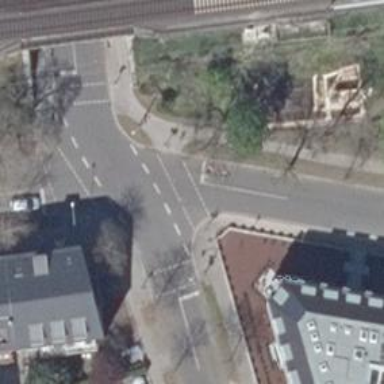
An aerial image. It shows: Road with traffic signals at the crossing.